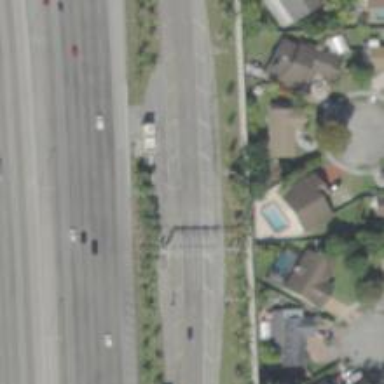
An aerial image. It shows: Toll gantry on the road.